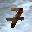
Label: 7